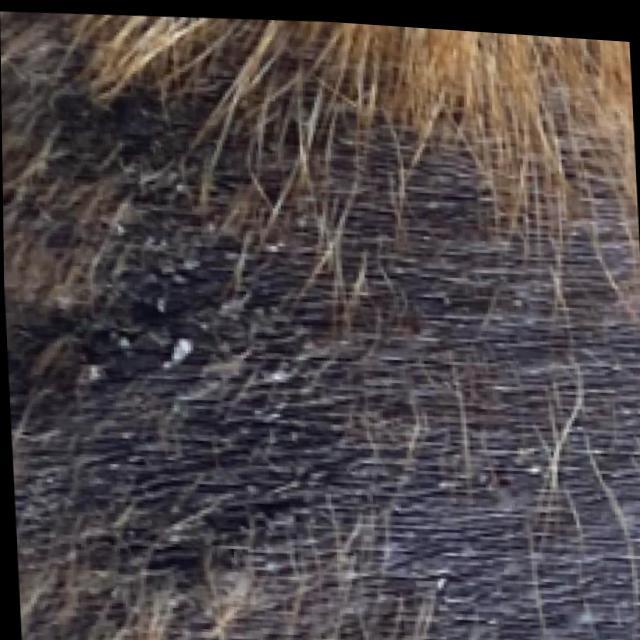
Canine demodicosis (Demodex mange) — caused by Demodex canis mites. Presents with alopecia, follicular papules, pustules, and comedones. Often localized on face and forelimbs.